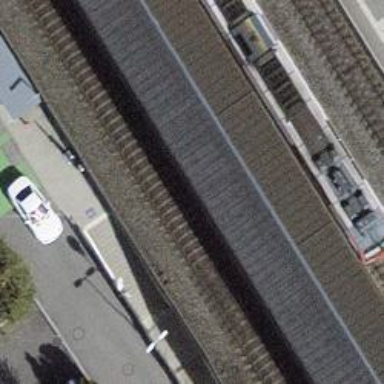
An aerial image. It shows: Stop position for public transport on the railway.